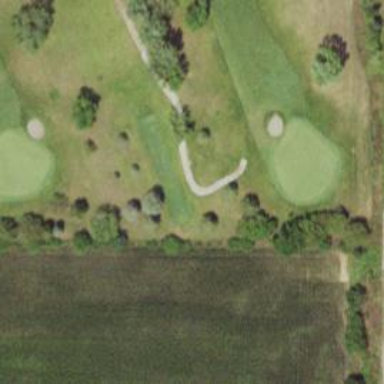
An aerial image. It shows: Path for both road and golf.